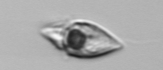
Label: Amphidinium